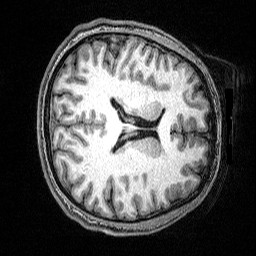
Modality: T1w
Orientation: axial
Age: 23
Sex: male
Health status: healthy
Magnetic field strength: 3 T
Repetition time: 2.53 s
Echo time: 0.00331 s